Interaction volume radius: 5 \u00c5
Interaction volume height: 30 \u00c5
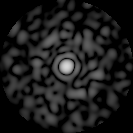
Disorder parameter: 0.8617